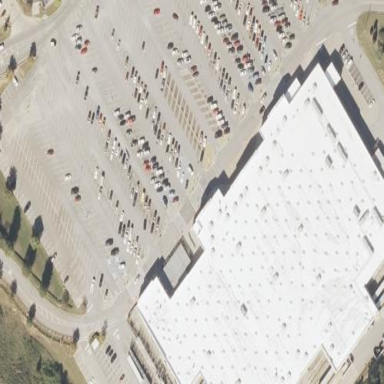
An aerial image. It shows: Supermarket building.